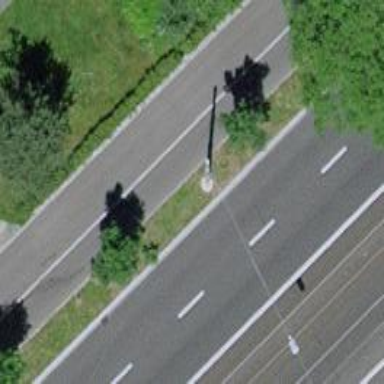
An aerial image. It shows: Tree-lined avenue.